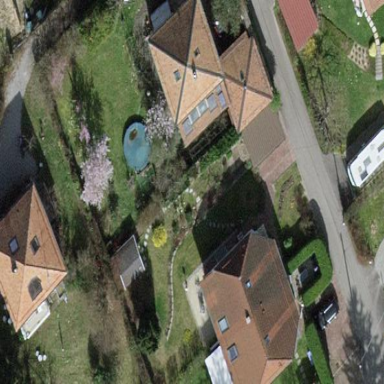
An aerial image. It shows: Garden surrounded by fence.